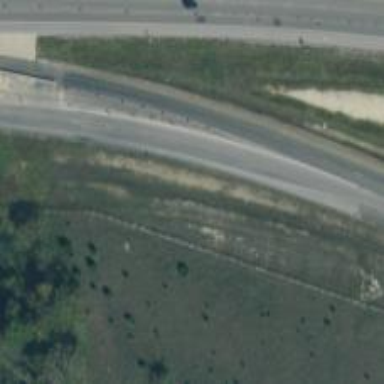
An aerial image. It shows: Secondary road with frontage road alongside.